Question: I'm trying to use 'onChange' function on a slider, but I keep getting and error with the Value. Am I doing something wrong ?
I'm using TypeScript and ViteJS.

My code:
'''
<Slider
color="success"
aria-label="Small steps"
defaultValue={0.<PHONE>}
step={1}
marks
min={5}
max={20}
valueLabelDisplay="auto"
value={passwordLength}
onChange={(e) => setPasswordLength(e.target.value)}
/>
'''
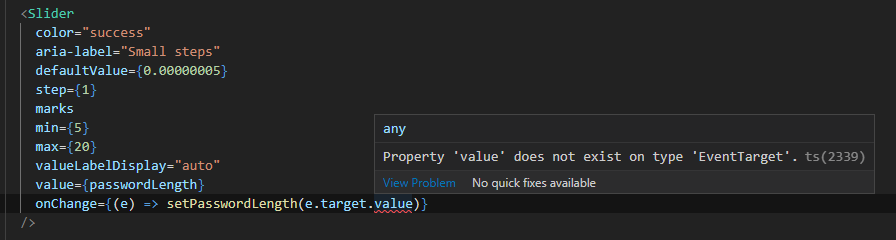
Answer: Looking at the error reported:
<URL>
Since you are using a custom component '<Slider>', you need to explicitly tell TypeScript the type of the 'HTMLElement' which is your target.
<URL>